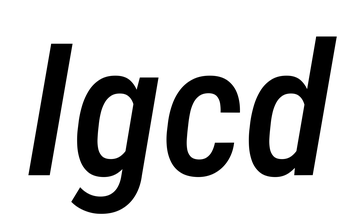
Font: Roboto-Italic_Condensed_Medium_Italic